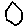
Label: hexagon